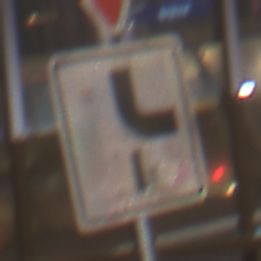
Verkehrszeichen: VerlaufVorfahrtsstrasse10
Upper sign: VorfahrtGewaehren
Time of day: NotSpecified
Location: Indoor (Urban)
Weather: NotSpecified
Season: NotSpecified
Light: Artificial